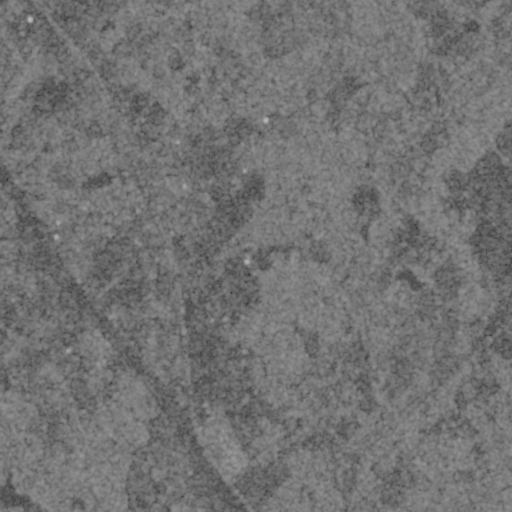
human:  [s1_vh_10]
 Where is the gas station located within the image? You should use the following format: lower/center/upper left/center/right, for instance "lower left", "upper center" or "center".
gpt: The gas station is located in the center left of the image.
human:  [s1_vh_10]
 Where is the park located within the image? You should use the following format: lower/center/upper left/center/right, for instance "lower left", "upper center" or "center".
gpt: The park is located in the lower left of the image.
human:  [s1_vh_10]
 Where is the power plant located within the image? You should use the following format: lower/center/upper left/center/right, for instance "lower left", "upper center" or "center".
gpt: There is no power plant in the image.

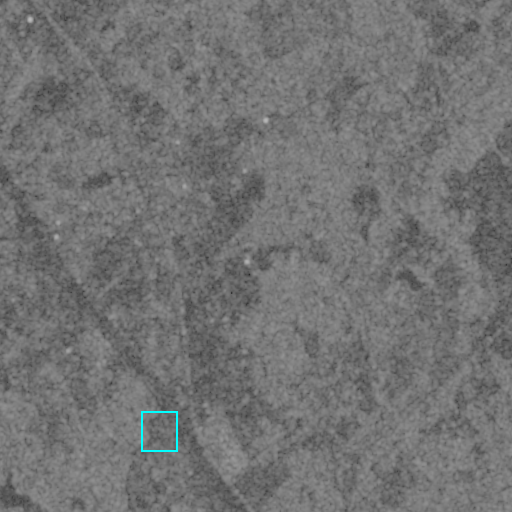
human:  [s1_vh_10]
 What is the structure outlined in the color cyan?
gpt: The structure outlined in cyan is a park.
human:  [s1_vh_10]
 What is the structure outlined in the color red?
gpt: There is no red outline.